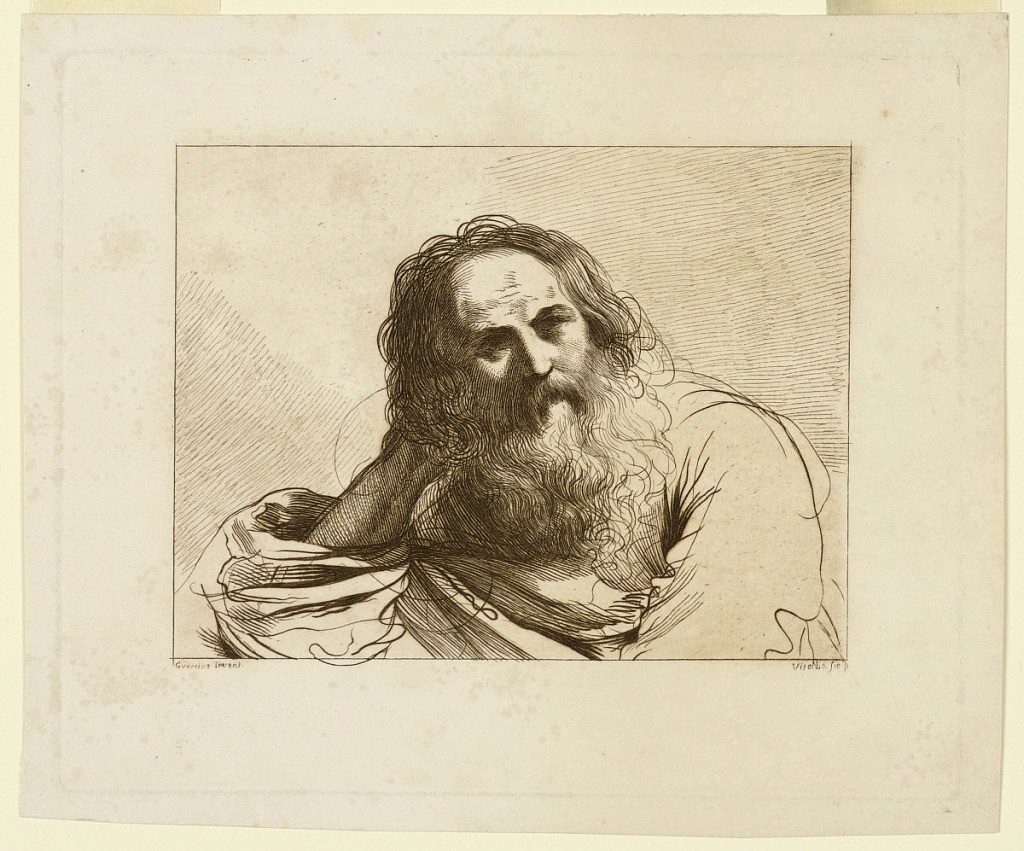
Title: A Man in Meditation
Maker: Giovanni Vitalba, Italian, 1783 - 1792
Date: ca. 1765–1785
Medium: Engraving in brown ink on white paper
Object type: Print
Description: The man, with a large beard, faces frontally. His right elbow is on a table; he rests his head on his right palm.